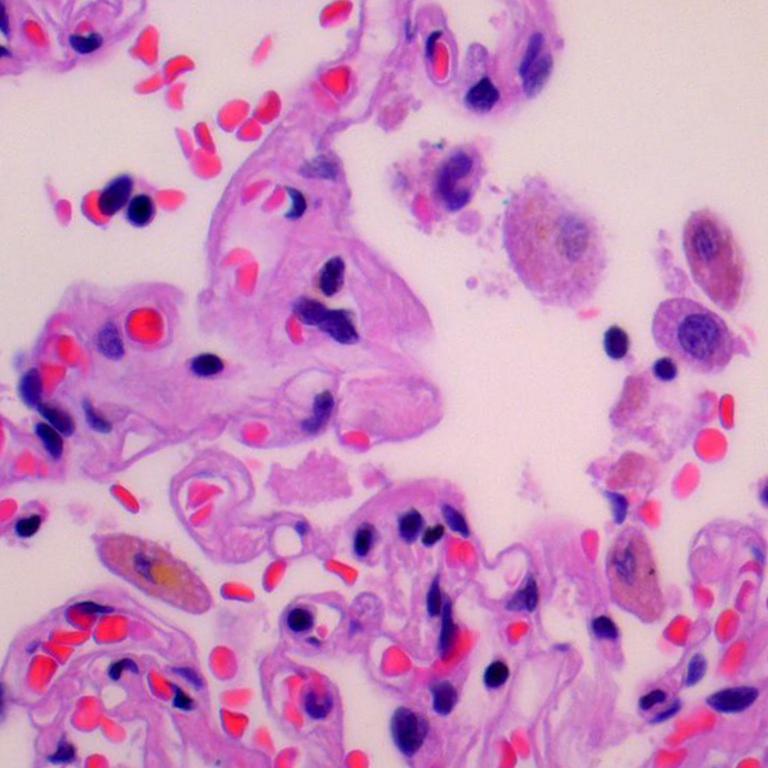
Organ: lung
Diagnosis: benign